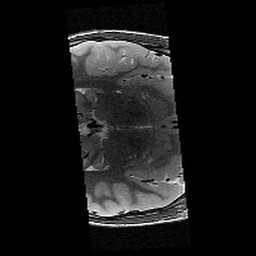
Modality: T2w
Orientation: axial
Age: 13
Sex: male
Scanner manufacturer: siemens
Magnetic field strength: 3 T
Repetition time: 8.46 s
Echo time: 0.067 s